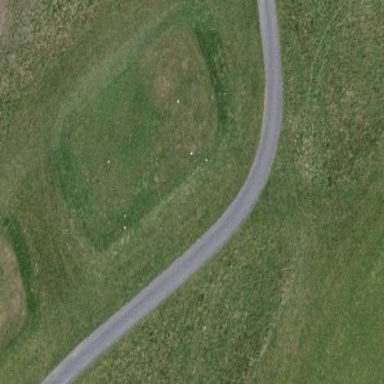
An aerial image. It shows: Grass area designated as golf tee.